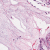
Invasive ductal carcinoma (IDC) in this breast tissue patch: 1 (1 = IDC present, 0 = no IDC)